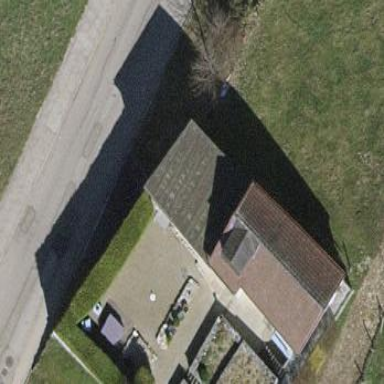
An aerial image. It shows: Garage.